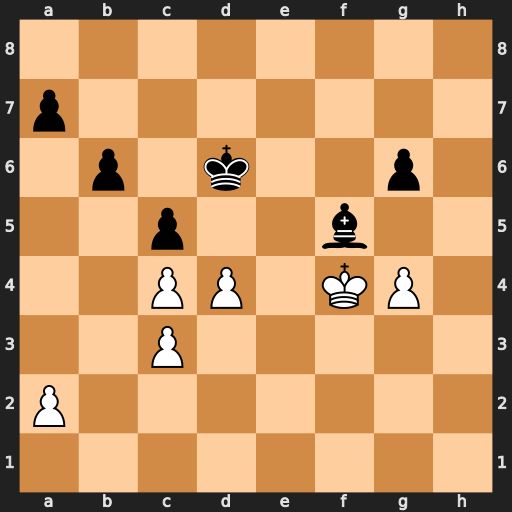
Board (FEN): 8/p7/1p1k2p1/2p2b2/2PP1KP1/2P5/P7/8
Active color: w
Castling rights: -
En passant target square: -
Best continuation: gxf5 cxd4 cxd4 gxf5 Kxf5 b5 c5+